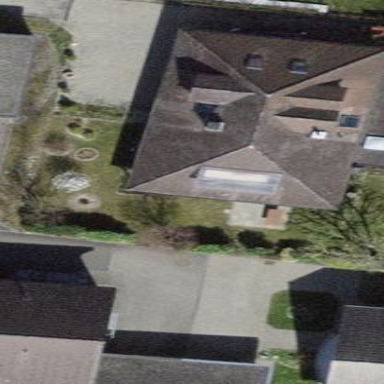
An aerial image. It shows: Residential building.